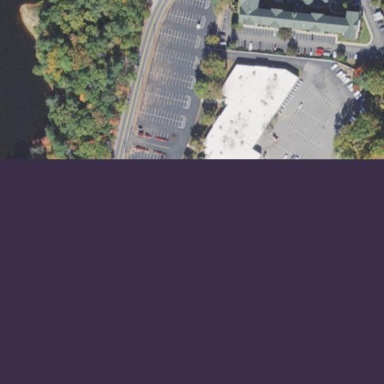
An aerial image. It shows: Parking area.